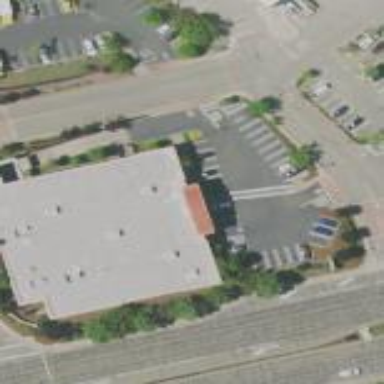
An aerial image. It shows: Building.